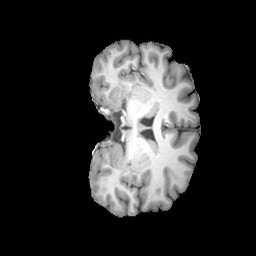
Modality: T1w
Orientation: coronal
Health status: ill
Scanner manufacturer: siemens
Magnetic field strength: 3 T
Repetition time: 2 s
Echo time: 0.00303 s